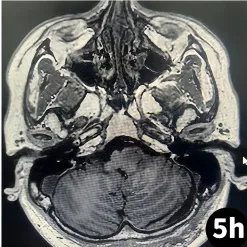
Surgical treatment of a glioma of the ventral medulla. Postoperative MR scan.
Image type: radiology (mri)